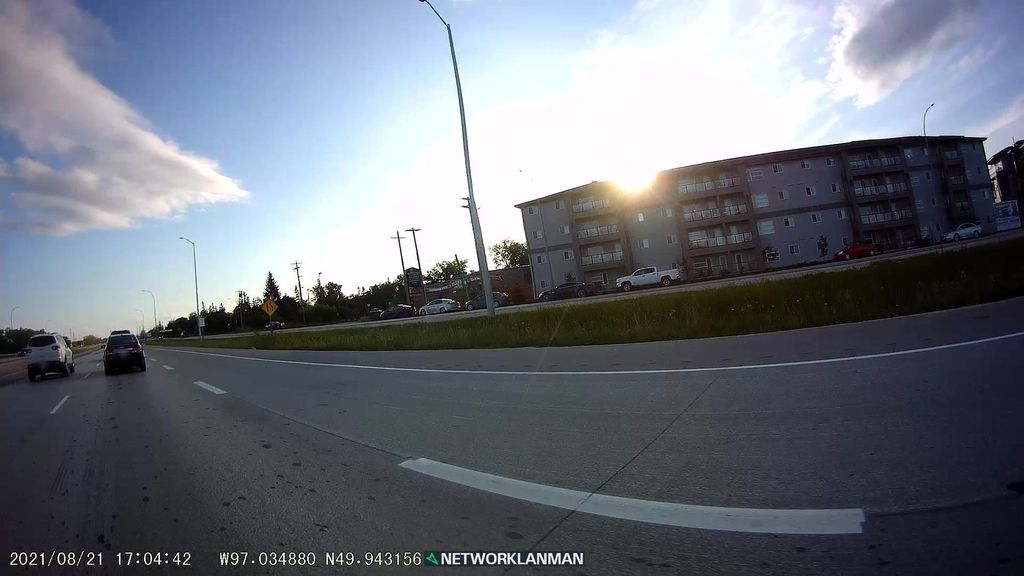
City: winnipeg